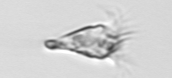
Label: Paratontonia_gracillima